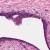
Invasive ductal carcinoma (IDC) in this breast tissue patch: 0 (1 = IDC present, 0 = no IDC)